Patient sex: M
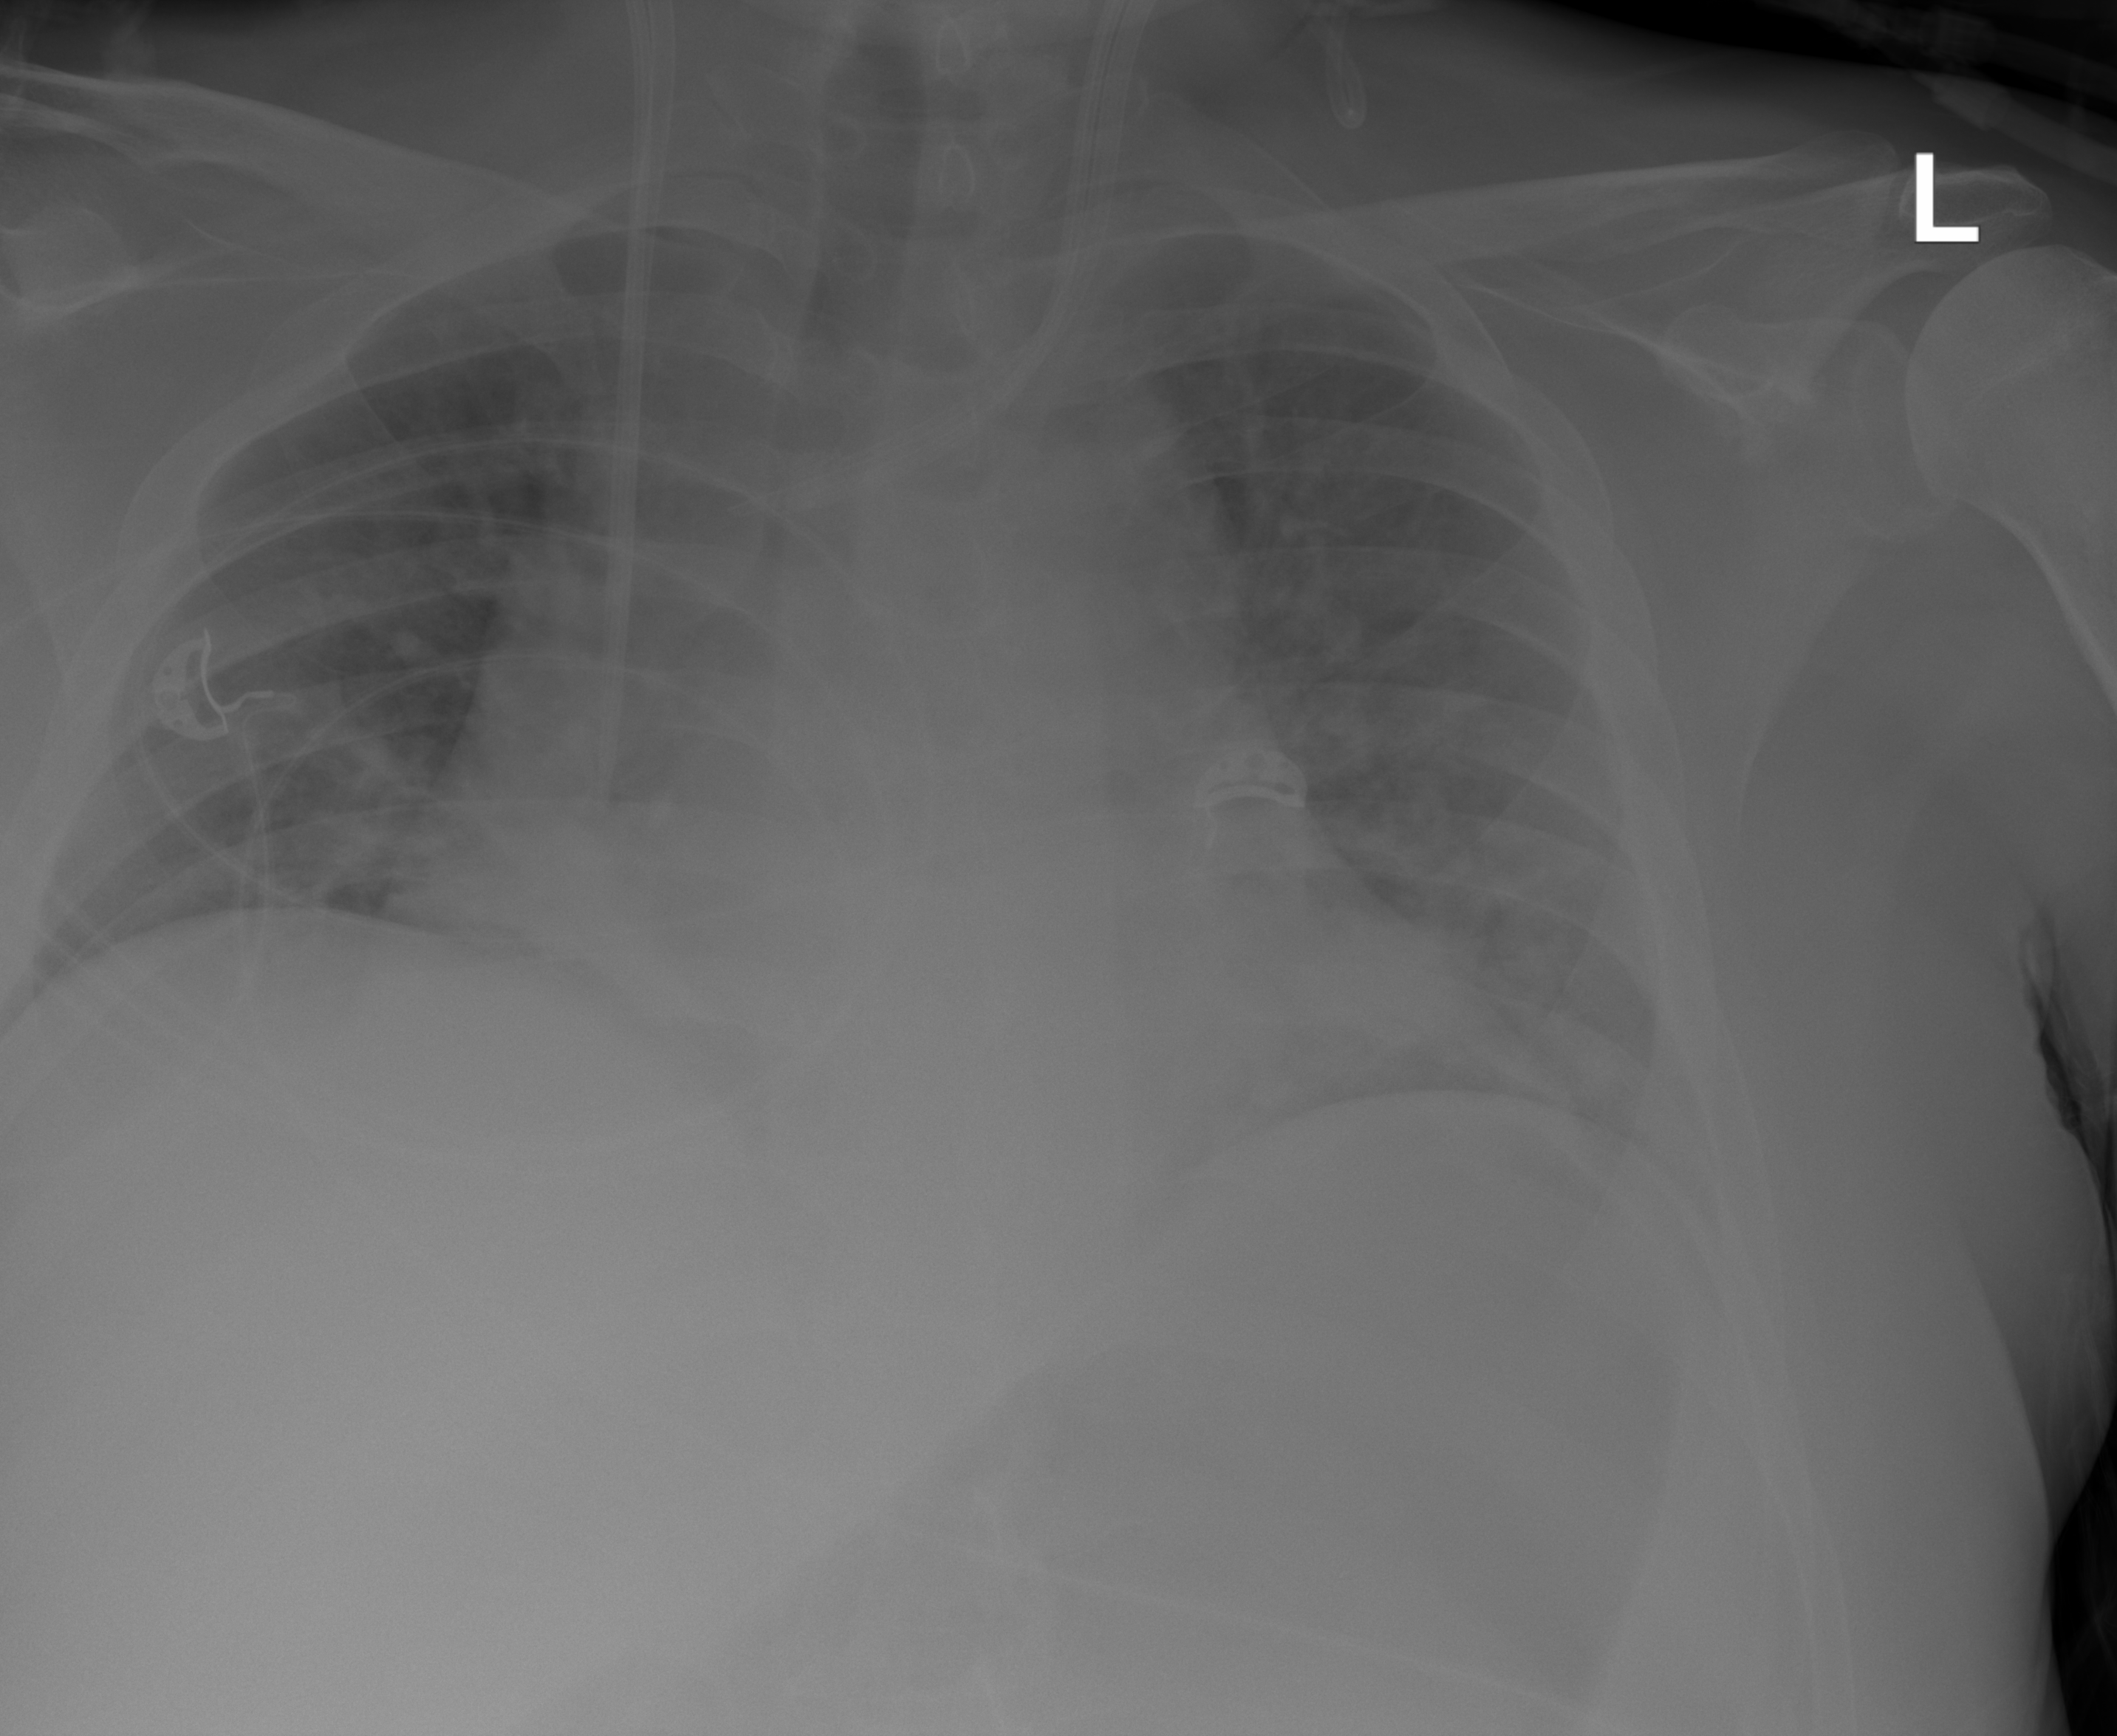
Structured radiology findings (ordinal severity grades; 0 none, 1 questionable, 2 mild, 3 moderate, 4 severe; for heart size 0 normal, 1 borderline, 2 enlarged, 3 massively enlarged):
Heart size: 2
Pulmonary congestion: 2
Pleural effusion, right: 0
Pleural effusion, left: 0
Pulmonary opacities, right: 0
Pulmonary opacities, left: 0
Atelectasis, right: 0
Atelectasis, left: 2